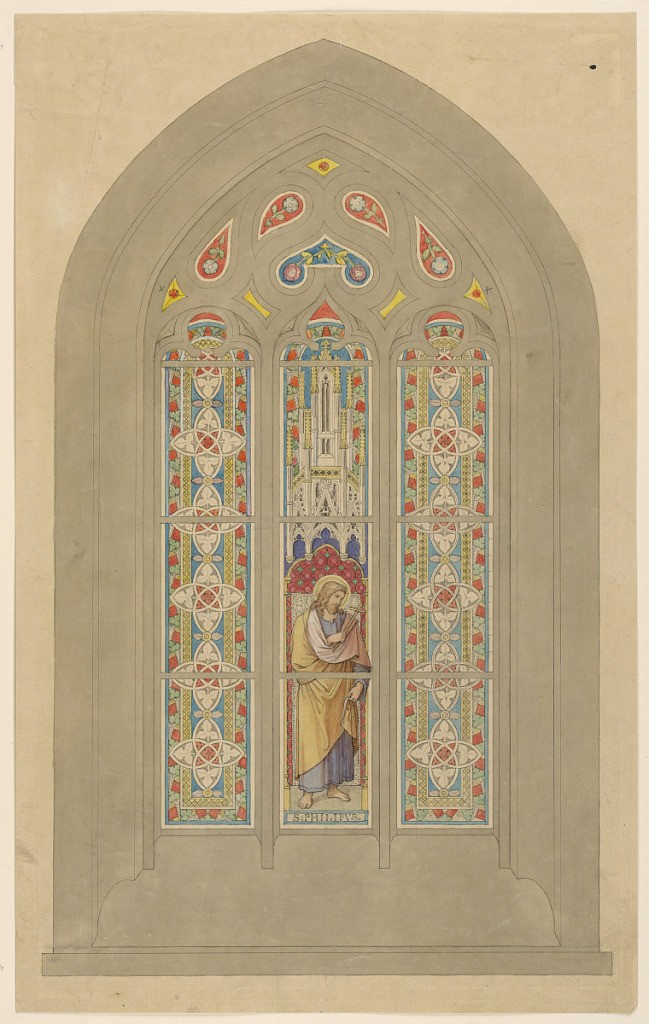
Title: Design for Stained Glass Window
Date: ca. 1860
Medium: Brush and watercolor, pen and ink on paper
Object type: Drawing
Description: Three tall vertical panels. Left and right panels have the same design of geometric shapes and leaf patterns. The central panel shows the figure of St. Philip holding a cross below a Gothic canopy. Small ogival panels above, with floral motifs.